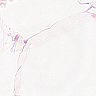
Metastatic tissue present: no